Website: macys
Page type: customer-info-address
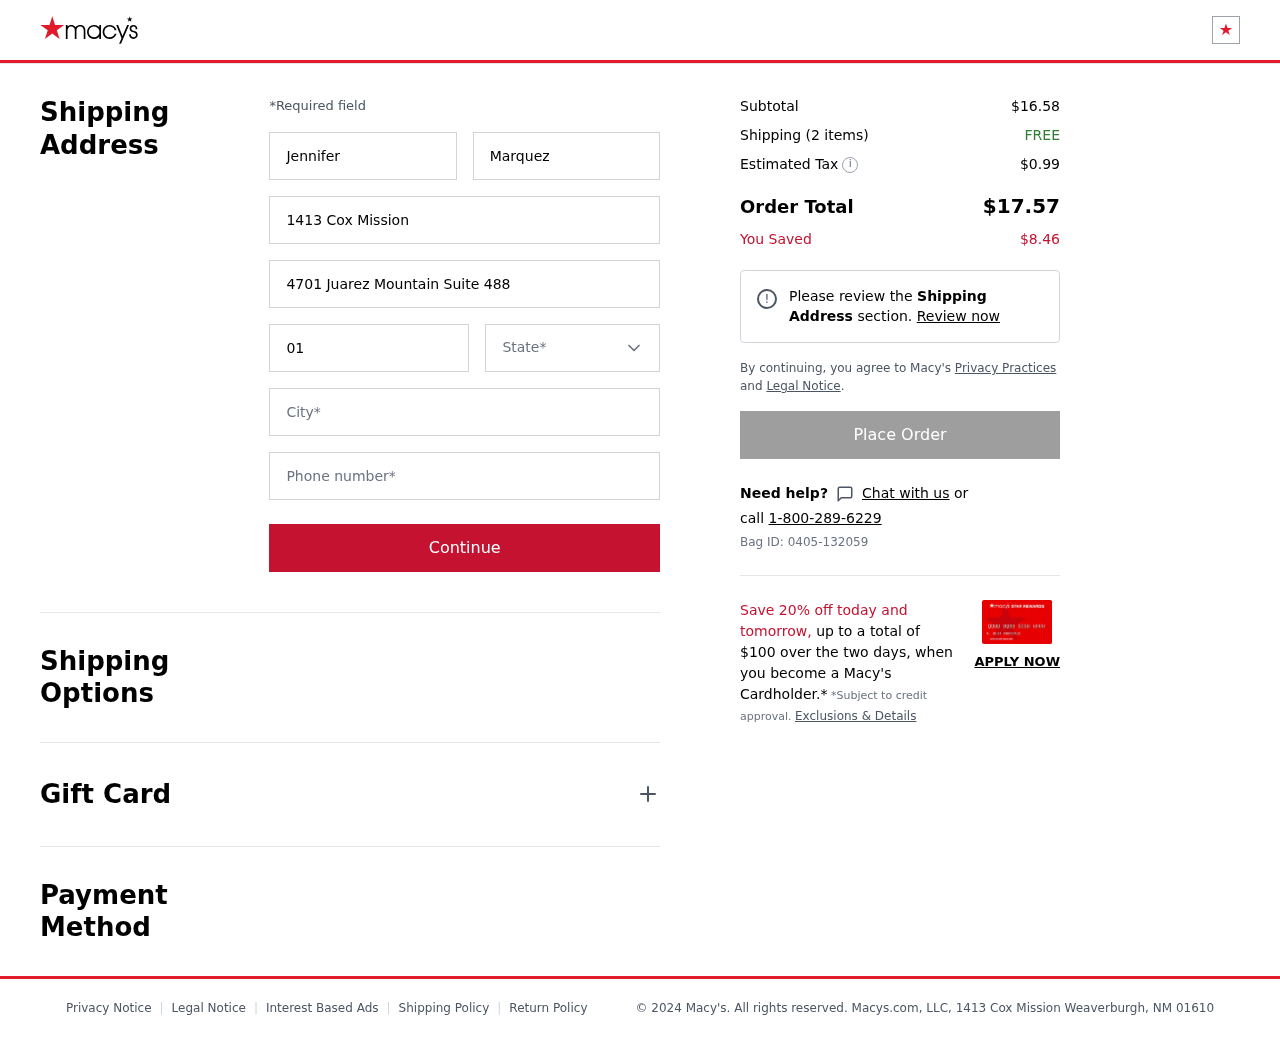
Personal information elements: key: PII_CITY
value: Weaverburgh
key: PII_FIRSTNAME
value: Jennifer
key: PII_LASTNAME
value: Marquez
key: PII_PHONE
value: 7835991416
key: PII_POSTCODE
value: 01610
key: PII_STATE
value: New Mexico
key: PII_STREET
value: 1413 Cox Mission
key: PII_STREET2
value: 4701 Juarez Mountain Suite 488
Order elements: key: ORDER_SUBTOTAL
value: $16.58
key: ORDER_NUM_ITEMS
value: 2
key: ORDER_SHIPPING_COST
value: FREE
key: ORDER_TAX
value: $0.99
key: ORDER_TOTAL
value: $17.57
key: ORDER_SAVINGS
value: $8.46
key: ORDER_BAG_ID
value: Bag ID: 0405-132059